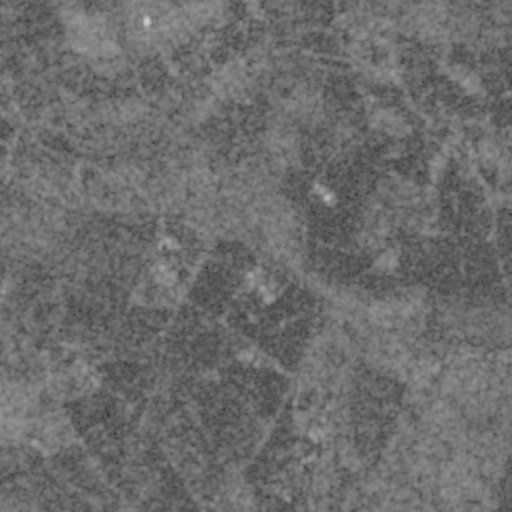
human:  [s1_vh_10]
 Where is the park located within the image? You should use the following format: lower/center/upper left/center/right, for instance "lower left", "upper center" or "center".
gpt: The park is located in the upper right of the image.
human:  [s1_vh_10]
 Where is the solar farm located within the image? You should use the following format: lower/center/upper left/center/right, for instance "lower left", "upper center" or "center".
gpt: The solar farm is located in the lower left of the image.
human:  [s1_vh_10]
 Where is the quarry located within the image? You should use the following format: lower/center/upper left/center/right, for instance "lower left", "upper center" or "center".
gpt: There is no quarry in the image.

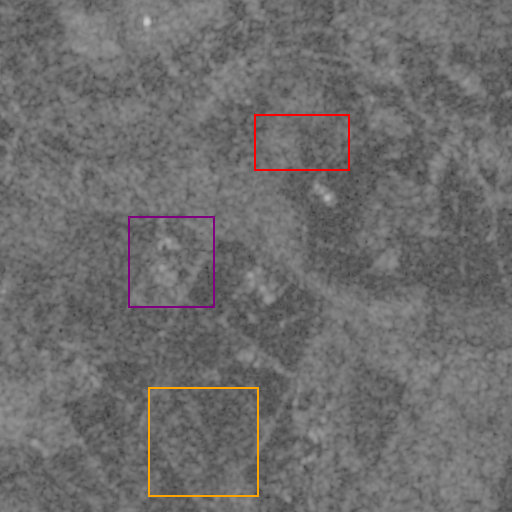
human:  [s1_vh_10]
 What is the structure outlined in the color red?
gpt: The structure outlined in red is a crop field.
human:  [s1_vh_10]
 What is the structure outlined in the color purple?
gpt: The structure outlined in purple is a quarry.
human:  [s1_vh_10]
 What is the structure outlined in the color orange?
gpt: The structure outlined in orange is a solar farm.
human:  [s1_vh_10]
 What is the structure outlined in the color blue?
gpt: There is no blue outline.